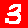
Digit: 3